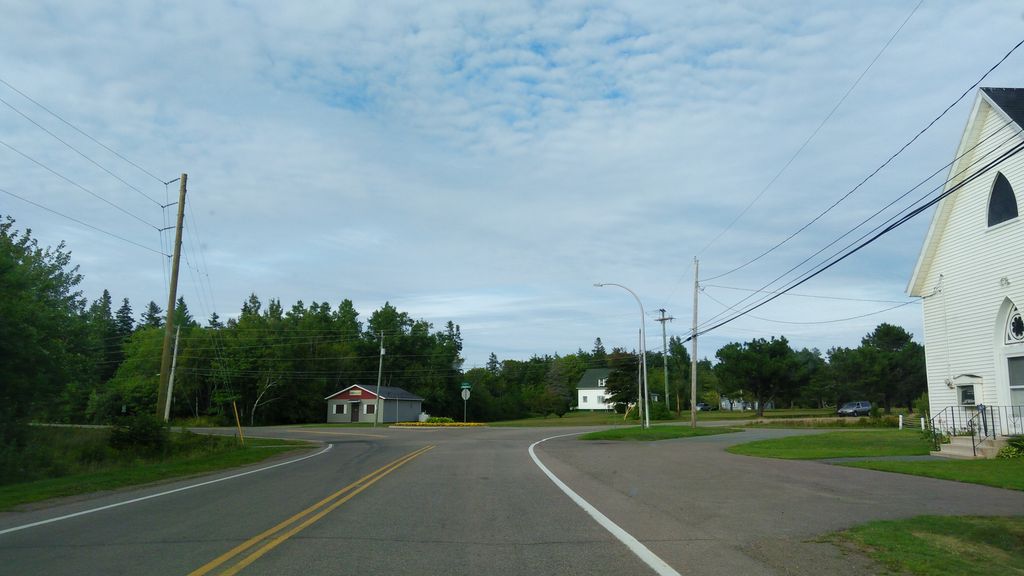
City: charlottetown